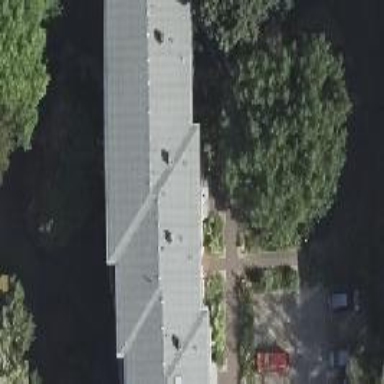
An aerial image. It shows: Hipped roof apartment building.